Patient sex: F
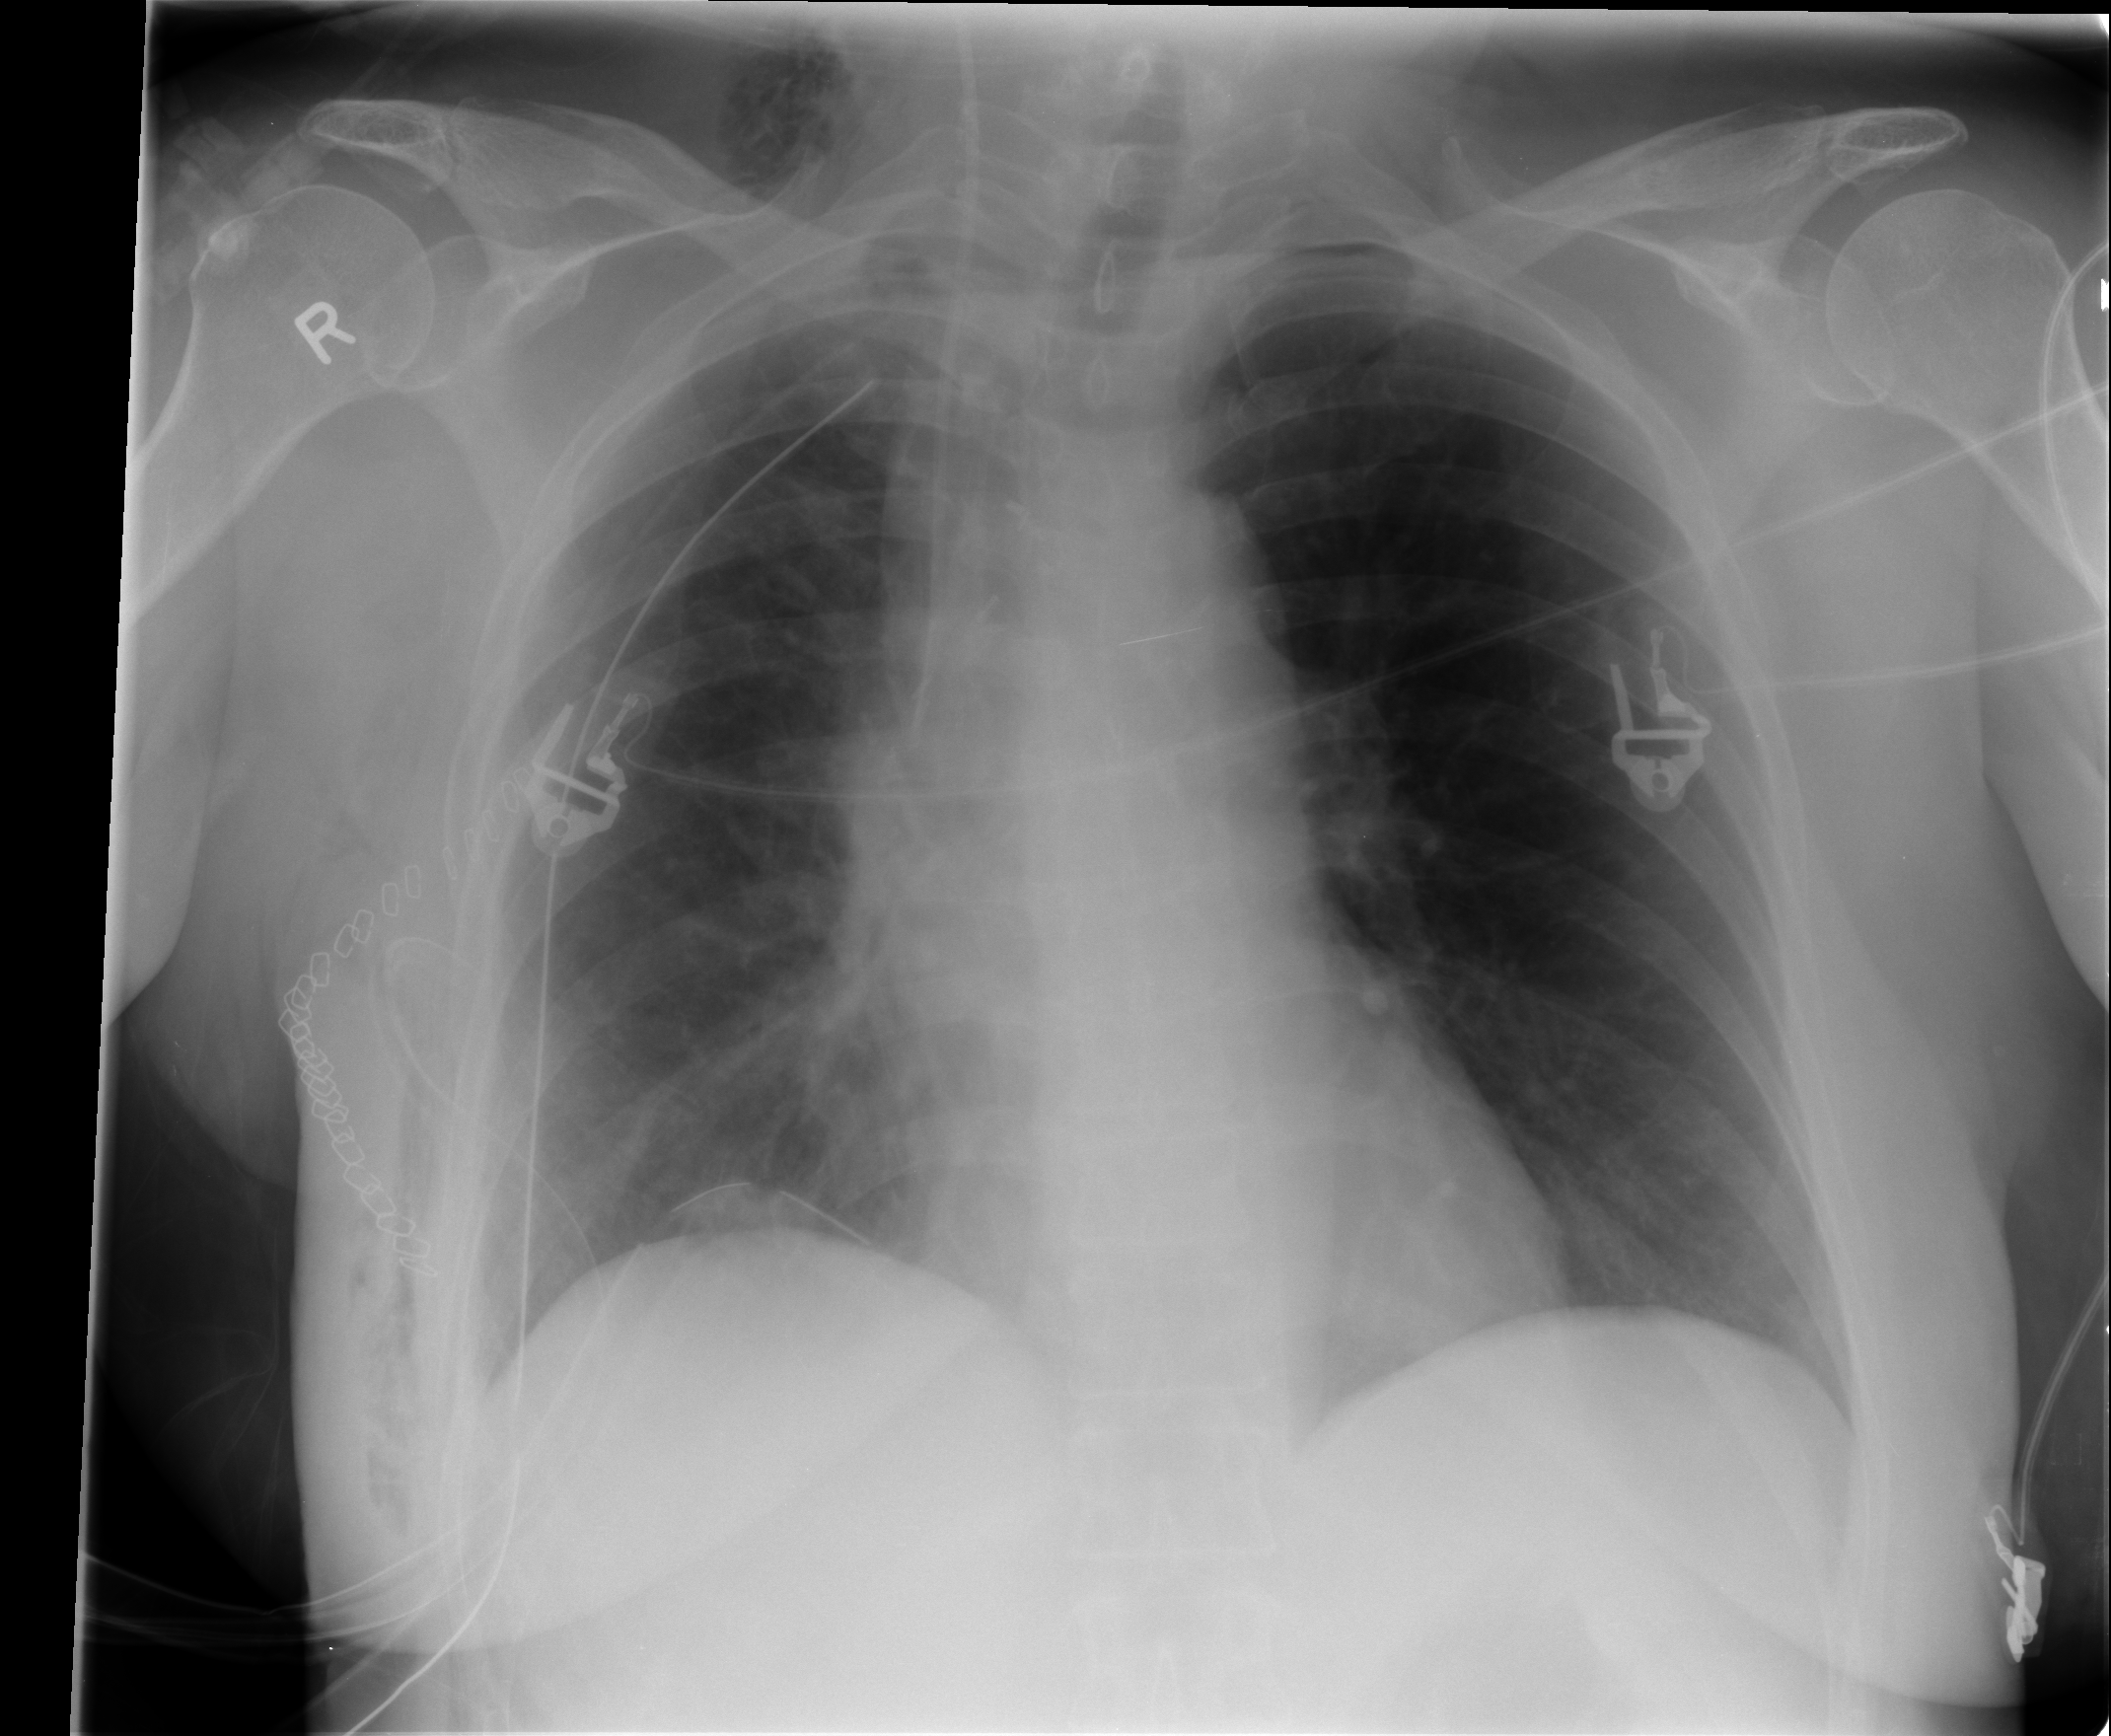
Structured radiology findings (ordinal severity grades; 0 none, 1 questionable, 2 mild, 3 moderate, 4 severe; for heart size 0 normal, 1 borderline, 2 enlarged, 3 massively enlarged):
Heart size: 0
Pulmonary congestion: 0
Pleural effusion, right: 0
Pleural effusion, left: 0
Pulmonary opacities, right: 0
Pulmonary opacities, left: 0
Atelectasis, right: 1
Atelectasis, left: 0